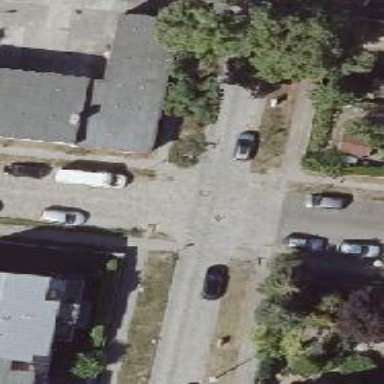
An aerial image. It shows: Residential road with separate sidewalks on both sides.